Aerial crown-view tile of a tropical tree (Barro Colorado Island, Panama), acquired 20250915:
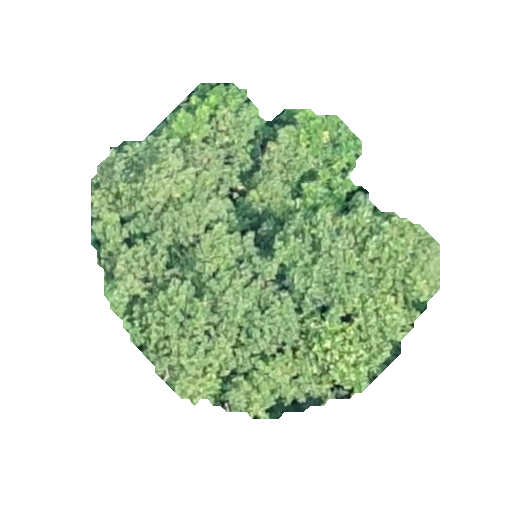
Species: Hieronyma alchorneoides
GBIF accepted scientific name: Hieronyma alchorneoides
Crown area: 116.455 m²